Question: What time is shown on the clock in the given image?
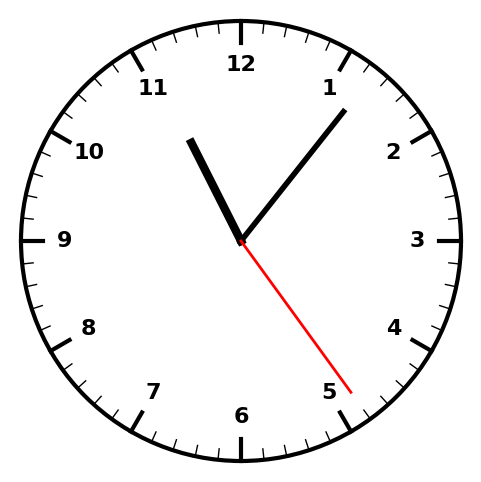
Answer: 11:06:24